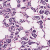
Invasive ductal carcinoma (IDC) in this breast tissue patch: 1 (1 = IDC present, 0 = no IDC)